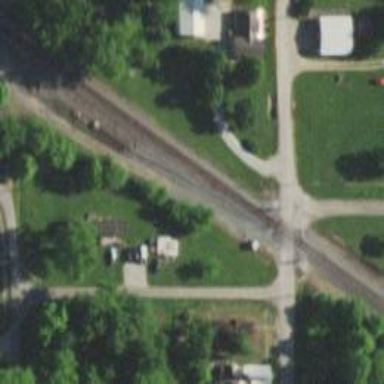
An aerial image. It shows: Railway siding with rails.